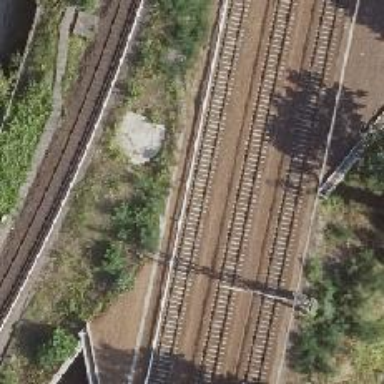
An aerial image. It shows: Light rail electrified railway with power from the bottom.